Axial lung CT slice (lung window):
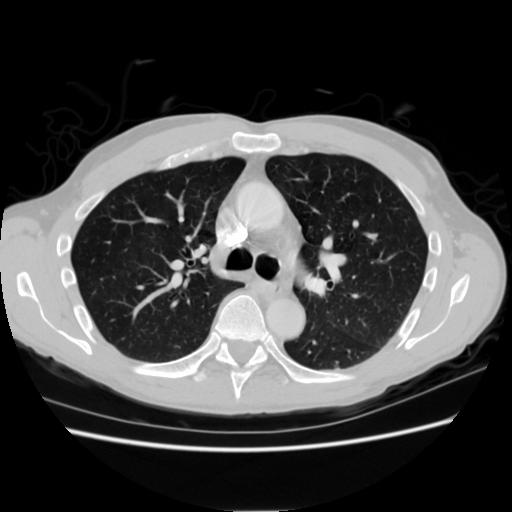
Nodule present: no